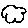
Label: cloud